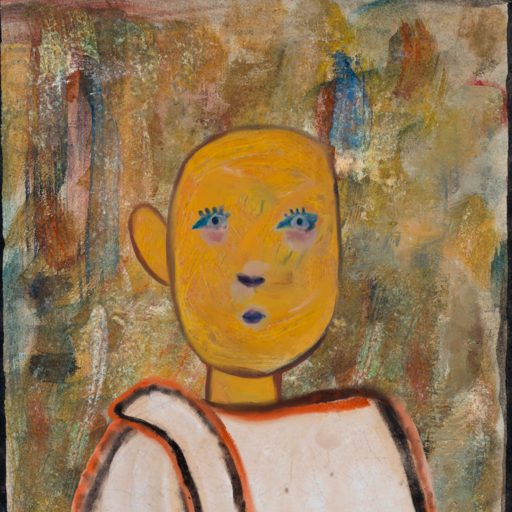
Background: Pipe, Head And Neck Front: After_Raid, Face Front: Hill_Girl, Bust: Roy_Bahadur, Hair Front: Blank, Head Accessory: Blank, Second Necklace: Blank, Necklace: Blank, Baby: Blank